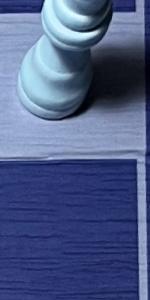
Label: Empty